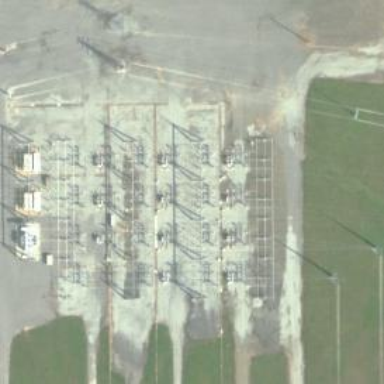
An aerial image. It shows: Switch used for power control.